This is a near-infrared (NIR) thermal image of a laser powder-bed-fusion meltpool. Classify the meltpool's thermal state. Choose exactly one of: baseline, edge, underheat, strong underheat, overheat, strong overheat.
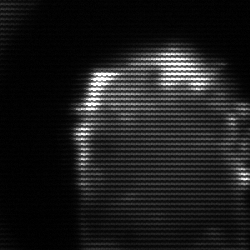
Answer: baseline